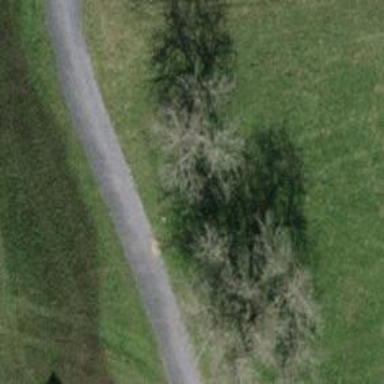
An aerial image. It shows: Gravel track with grade 2 quality.